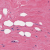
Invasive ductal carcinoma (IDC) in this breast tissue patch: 0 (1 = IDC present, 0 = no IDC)